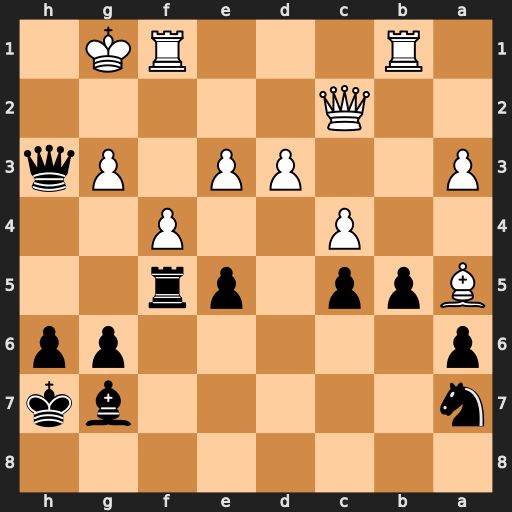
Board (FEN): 8/n5bk/p5pp/Bpp1pr2/2P2P2/P2PP1Pq/2Q5/1R3RK1
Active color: b
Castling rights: -
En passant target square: -
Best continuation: Qxg3+ Qg2 Qxe3+